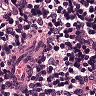
Metastatic tissue present: no